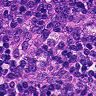
Metastatic tissue present: no